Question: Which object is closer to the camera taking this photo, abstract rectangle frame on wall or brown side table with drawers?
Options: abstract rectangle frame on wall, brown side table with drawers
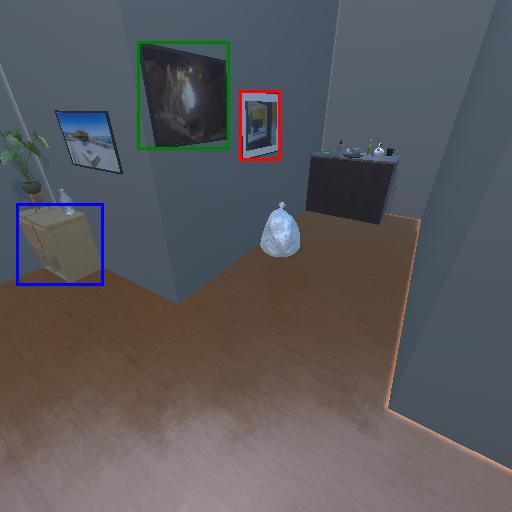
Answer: abstract rectangle frame on wall